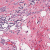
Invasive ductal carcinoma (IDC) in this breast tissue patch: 1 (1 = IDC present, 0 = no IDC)